This is a demodulated (Hilbert-envelope) spectrum computed from a bearing vibration snapshot; the dashed markers indicate where each bearing fault type would appear (BPFO, BPFI, BSF, FTF). Diagnose the bearing from this image, choosing from: normal, inner_race, outer_race, ball.
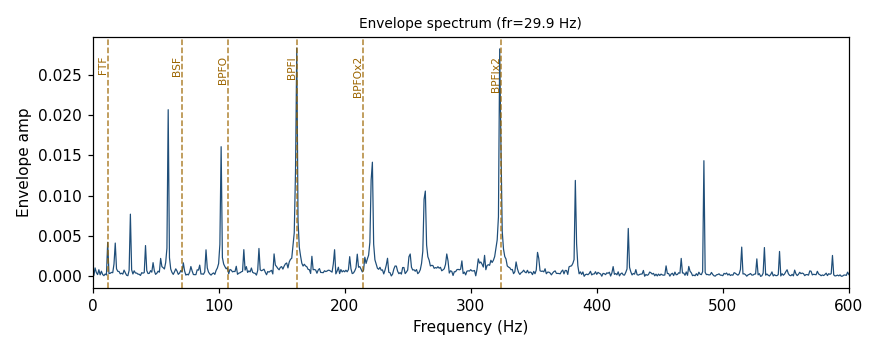
Answer: inner_race